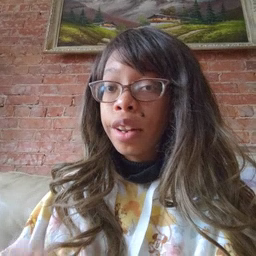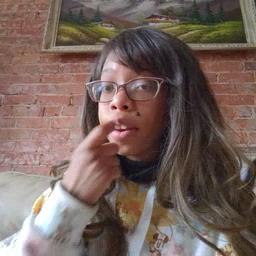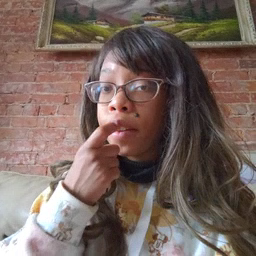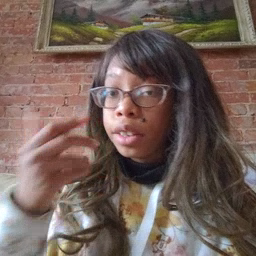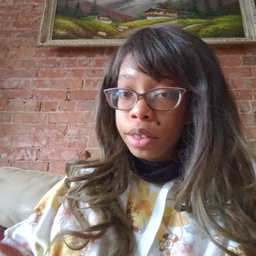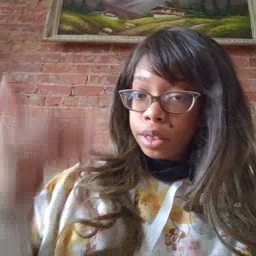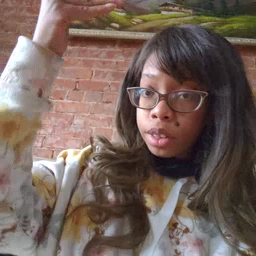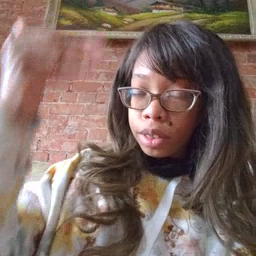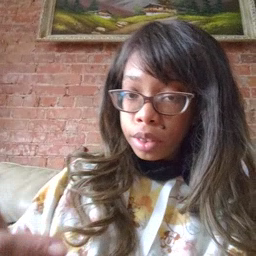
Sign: glasswindow